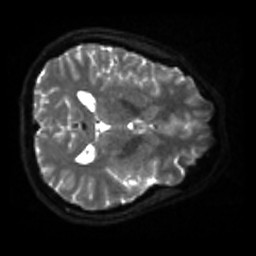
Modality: sbref
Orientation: axial
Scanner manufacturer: siemens
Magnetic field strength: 3 T
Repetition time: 4 s
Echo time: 0.0594 s